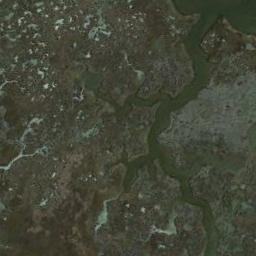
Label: wetland